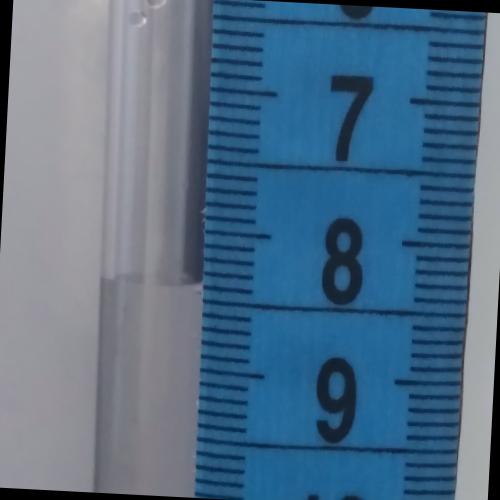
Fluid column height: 8.4 cm